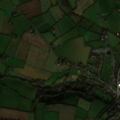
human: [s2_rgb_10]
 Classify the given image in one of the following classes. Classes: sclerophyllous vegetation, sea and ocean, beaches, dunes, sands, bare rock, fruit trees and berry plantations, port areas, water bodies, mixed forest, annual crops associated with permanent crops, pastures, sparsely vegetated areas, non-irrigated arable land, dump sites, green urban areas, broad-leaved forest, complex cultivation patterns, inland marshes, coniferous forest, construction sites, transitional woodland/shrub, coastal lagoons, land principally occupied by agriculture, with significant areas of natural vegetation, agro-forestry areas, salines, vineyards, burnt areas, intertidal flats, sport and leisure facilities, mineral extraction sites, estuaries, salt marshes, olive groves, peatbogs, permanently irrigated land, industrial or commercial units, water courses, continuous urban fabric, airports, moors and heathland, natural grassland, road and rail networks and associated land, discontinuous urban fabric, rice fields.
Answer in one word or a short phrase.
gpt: discontinuous urban fabric, non-irrigated arable land, pastures